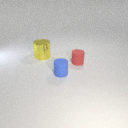
small blue rubber cylinder to the left of small red rubber cylinder